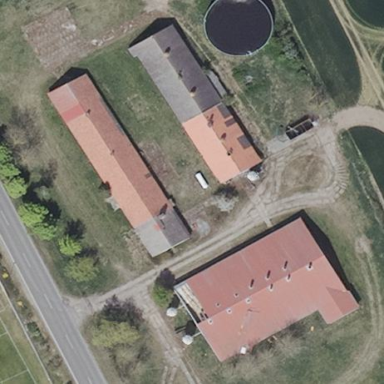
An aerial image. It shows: Farmyard area.